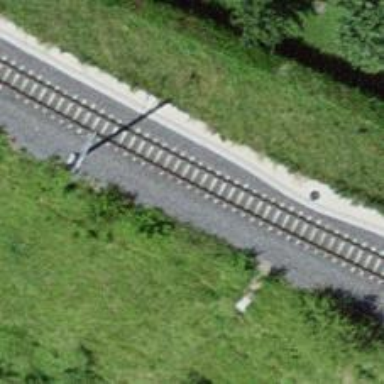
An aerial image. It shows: Narrow-gauge railway with 1 track. The tracks are electrified with contact line.